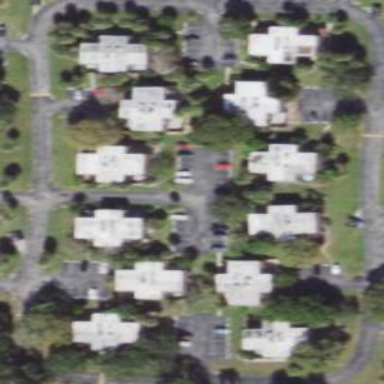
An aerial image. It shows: Smooth asphalt road in residential area.